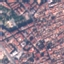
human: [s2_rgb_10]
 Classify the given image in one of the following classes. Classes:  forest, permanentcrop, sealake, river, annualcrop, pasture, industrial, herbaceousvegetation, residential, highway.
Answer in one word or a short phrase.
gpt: Residential